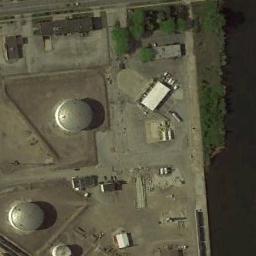
Label: storage tanks